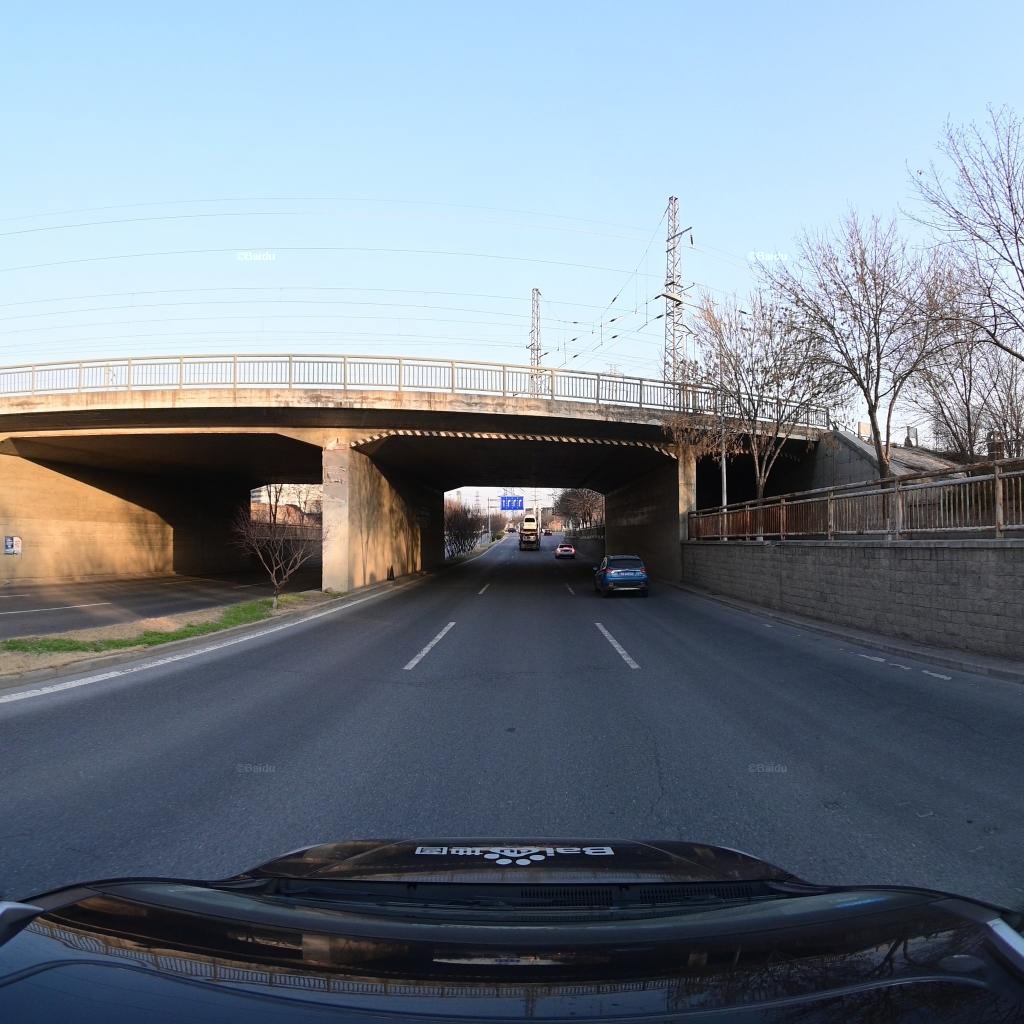
Region: Fengtai
Road damage annotations: pothole, transverse crack, transverse crack, longitudinal crack, longitudinal crack